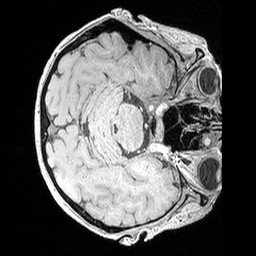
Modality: MP2RAGE
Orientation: axial
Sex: female
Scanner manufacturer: siemens
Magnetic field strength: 3 T
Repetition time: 5 s
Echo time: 0.00292 s